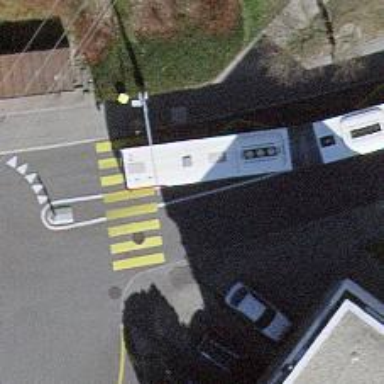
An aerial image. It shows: Bus stop for trolleybuses with designated stop position for public transport.